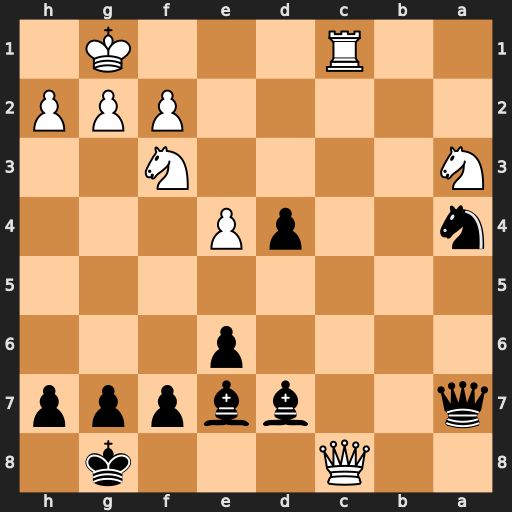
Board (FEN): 2Q3k1/q2bbppp/4p3/8/n2pP3/N4N2/5PPP/2R3K1
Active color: b
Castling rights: -
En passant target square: -
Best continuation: Bxc8 Rxc8+ Bf8